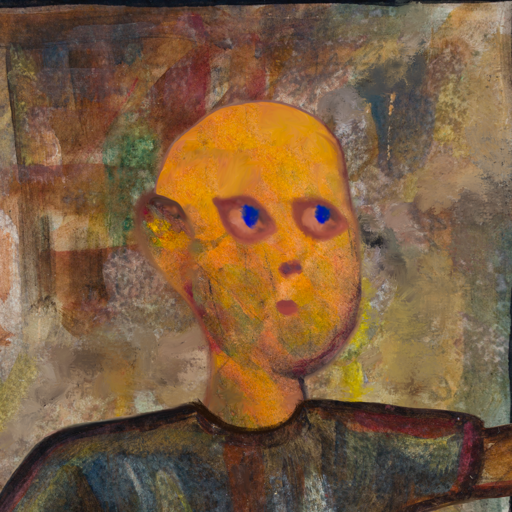
Background: Mosgoul, Head And Neck Side: Gypsy_Mother, Face Side: Mother_And_Son_Mother, Bust: Mosgoul, Hair Side: Blank, Head Accessory: Blank, Second Necklace: Blank, Necklace: Blank, Baby: Blank